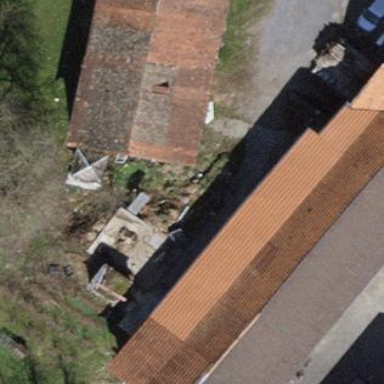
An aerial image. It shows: Farm building.